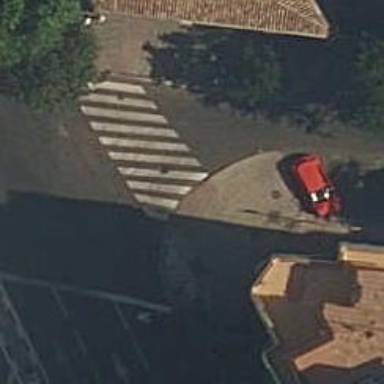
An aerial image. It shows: Uncontrolled road crossing.